Interaction volume radius: 5 \u00c5
Interaction volume height: 10 \u00c5
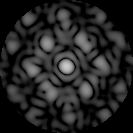
Disorder parameter: 0.5046